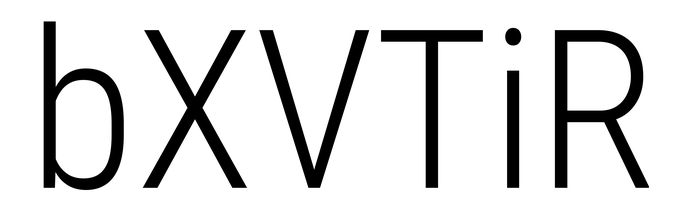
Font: Roboto_Condensed_Light